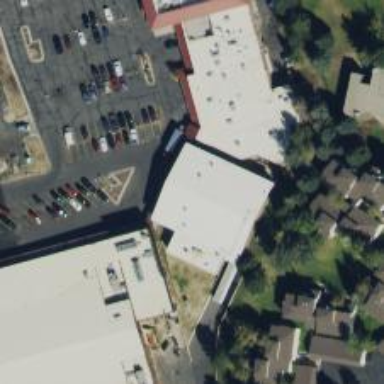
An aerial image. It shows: Cinema.